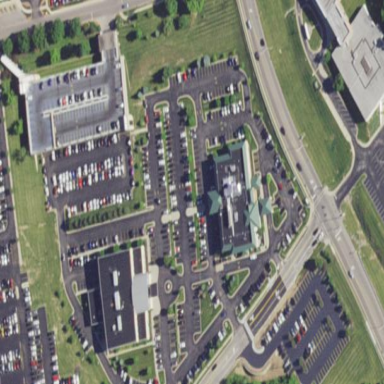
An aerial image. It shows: Parking area with surface.